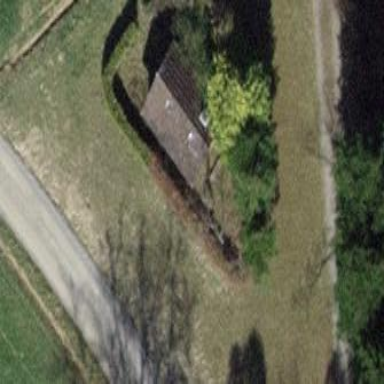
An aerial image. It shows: Hut.